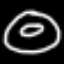
Label: donut